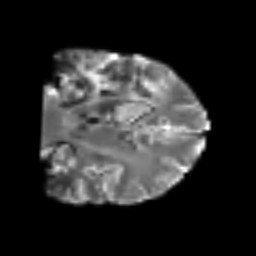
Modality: T2w
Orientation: coronal
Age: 50
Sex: male
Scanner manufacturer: siemens
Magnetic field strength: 3 T
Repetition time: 6.1 s
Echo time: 0.101 s